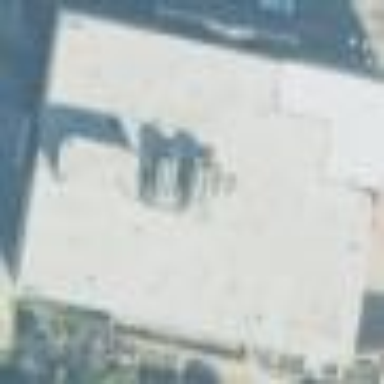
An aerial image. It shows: Courthouse building.